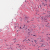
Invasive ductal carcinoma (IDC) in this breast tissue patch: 1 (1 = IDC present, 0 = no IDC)